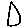
Label: line